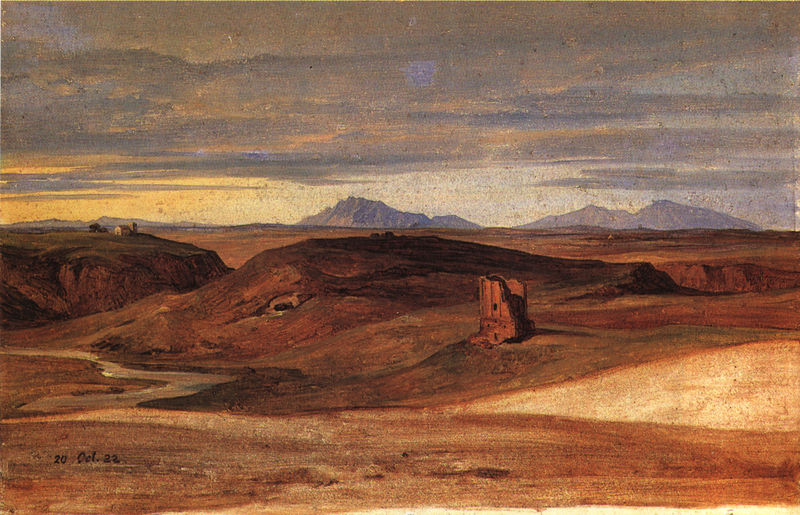
Titel: Campagna-Landschaft / In der Campagna
Künstler: Heinrich Reinhold
Standort: Hamburg
Institution: Hamburger Kunsthalle
Schlagwörter: baum, berg, blau, dunkel, felsen, gemälde, himmel, schatten, wasser, weiß, wolken, aquarell, bäume, fluss, gelb, grün, kirchturm, landschaft, ocker, sand, abend, braun, grau, licht, skizze, straße, säule, gebäude, gras, haus, rot, weg, wiese, wolke, beige, malerei, arme, spitze, stein, weit, bild, signatur, öl, dämmerung, ebene, erde, felder, ferne, horizont, häuser, hügel, natur, sonnenaufgang, weide, weite, einsam, flach, kirche, pfad, sonne, boden, realismus, höhle, kontrast, tal, anhöhe, turm, aussicht, spanien, farbig, italien, süden, studie, trocken, warm, berge, düne, einschnitt, fels, flächen, gebirge, gipfel, hang, leer, wüste, öde, bergkette, farbe, lila, sonnenuntergang, violett, kahl, hügellandschaft, amerika, häuse, böschung, romantik, datum, maler, allein, abendrot, menschenleer, abendstimmung, ruine, burg, blautöne, einöde, ödnis, trostlos, festung, abgrund, kuppe, karg, brauntöne, mittelalter, kapelle, oktober, planzen, kluft, plateau, hänge, baumstumpf, kargheit, rottöne, dillis, reiseskizze, anhöhen, öd, tafelberg, nichts, runine, brache, riune, einsachnitt, hausruine, landschaftsstudie, 22, tristes, wüate